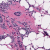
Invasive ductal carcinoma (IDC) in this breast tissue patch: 1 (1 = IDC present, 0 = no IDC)